Question: I want to see a report with all the fields empty but without a source, so i have to do it with "One empty Record". The main problem is that whatever i do, if there is a JRXmlDataSource in the code that i put in the JRDatasource expression, it will throw me an error if i put "One empty Record" as datasource.

Here is the code:
'''
IF($P{REPORT_DATA_SOURCE}.toString().toLowerCase().contains("net.sf.jasperreports.engine.jremptydatasource"),new net.sf.jasperreports.engine.JREmptyDataSource(),((net.sf.jasperreports.engine.data.JRXmlDataSource)$P{REPORT_DATA_SOURCE}).subDataSource("SOME XPATH HERE"))
'''
I've been looking all day but all the things i do go to the same exact point.
'''
Caused by: java.lang.ClassCastException: net.sf.jasperreports.engine.JREmptyDataSource cannot be cast to net.sf.jasperreports.engine.data.JRXmlDataSource
'''
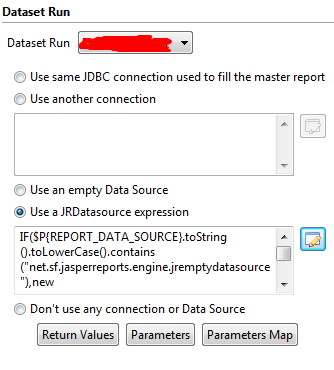
Answer: You should check that '$P{REPORT_DATA_SOURCE}' is subclass of 'net.sf.jasperreports.engine.JREmptyDataSource' of not.
The valid expression in your case will be:
'''
<dataSourceExpression><![CDATA[IF(($P{REPORT_DATA_SOURCE} instanceof net.sf.jasperreports.engine.JREmptyDataSource), new net.sf.jasperreports.engine.JREmptyDataSource(), ((net.sf.jasperreports.engine.data.JRXmlDataSource) $P{REPORT_DATA_SOURCE}).subDataSource("SOME XPATH HERE"))]]></dataSourceExpression>
'''
For example this Java code will work with below:
'''
Map<String, Object> params = new HashMap<>();
//params.put("REPORT_DATA_SOURCE", new JRXmlDataSource("customers.xml", "/Customers/*")); // this is working expression also
params.put("REPORT_DATA_SOURCE", new JREmptyDataSource(1)); // one record dataset
JasperPrint jasperPrint = JasperFillManager.fillReport(jasperReport, params, dataSource);
'''
Template:
'''
<?xml version="1.0" encoding="UTF-8"?>
<jasperReport xmlns="http://jasperreports.sourceforge.net/jasperreports" xmlns:xsi="http://www.w3.org/2001/XMLSchema-instance" xsi:schemaLocation="http://jasperreports.sourceforge.net/jasperreports http://jasperreports.sourceforge.net/xsd/jasperreport.xsd" name="Report with check of datasource" pageWidth="595" pageHeight="842" columnWidth="555" leftMargin="20" rightMargin="20" topMargin="20" bottomMargin="20">
<parameter name="REPORT_DATASOURCE" class="java.lang.Object"/>
<field name="id" class="java.lang.String">
<fieldDescription><![CDATA[child::text()]]></fieldDescription>
</field>
<variable name="expression" class="java.lang.String">
<variableExpression><![CDATA["/Customers/Customer[CustomerID='" + $F{id} + "']"]]></variableExpression>
</variable>
<detail>
<band height="70" splitType="Stretch">
<textField>
<reportElement x="100" y="0" width="100" height="15"/>
<textFieldExpression><![CDATA[$F{id}]]></textFieldExpression>
</textField>
<staticText>
<reportElement x="0" y="0" width="100" height="15"/>
<text><![CDATA[Id:]]></text>
</staticText>
<subreport>
<reportElement x="54" y="15" width="380" height="45"/>
<dataSourceExpression><![CDATA[IF(($P{REPORT_DATA_SOURCE} instanceof net.sf.jasperreports.engine.JREmptyDataSource), new net.sf.jasperreports.engine.JREmptyDataSource(), ((net.sf.jasperreports.engine.data.JRXmlDataSource) $P{REPORT_DATA_SOURCE}).subDataSource("SOME XPATH HERE"))]]></dataSourceExpression>
<subreportExpression><![CDATA["./jrxml/subreport_with_xml.jasper"]]></subreportExpression>
</subreport>
</band>
</detail>
</jasperReport>
'''